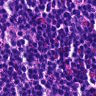
Metastatic tissue present: no